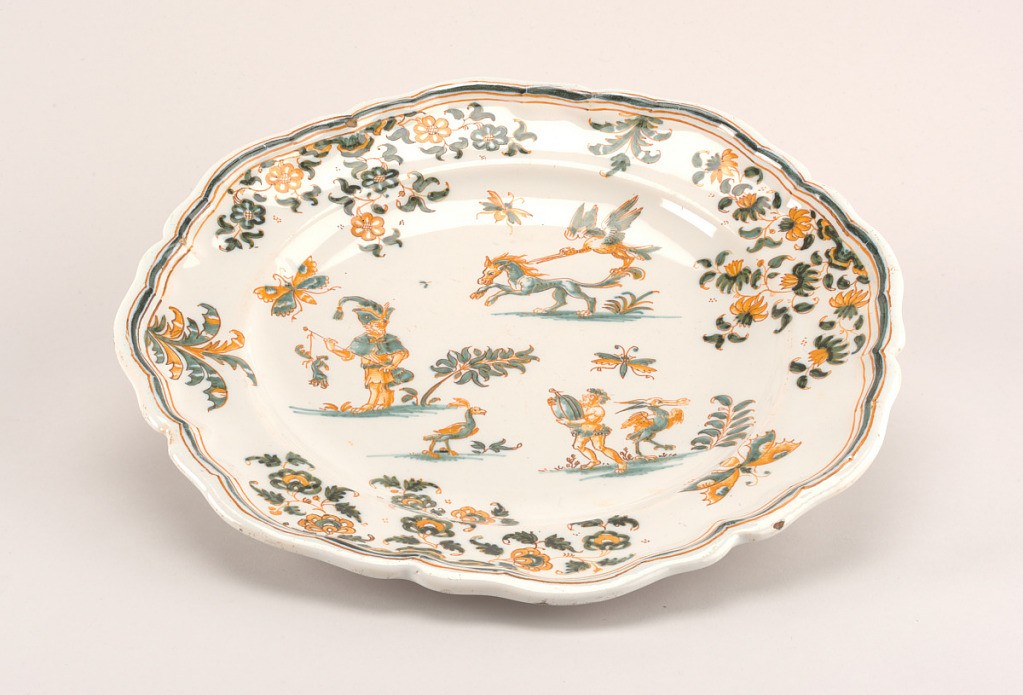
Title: Plate
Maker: Olérys-Laugier Factory, France, founded 1738
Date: ca. 1750
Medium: Tin-glazed earthenware
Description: Circular form with scalloped edge; decorated with flowers and foliage, Callot-style figures on staggered terraces. Green and ochre on white ground.